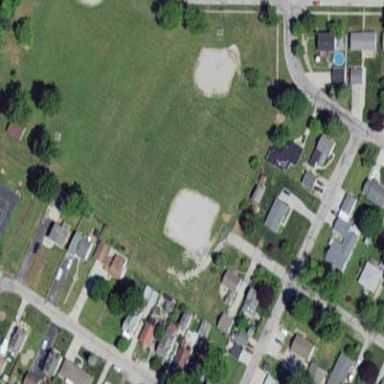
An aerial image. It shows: Baseball pitch for leisure land.